Field crop: tomato
Growth stage: 2
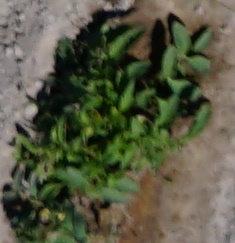
Species: tomato